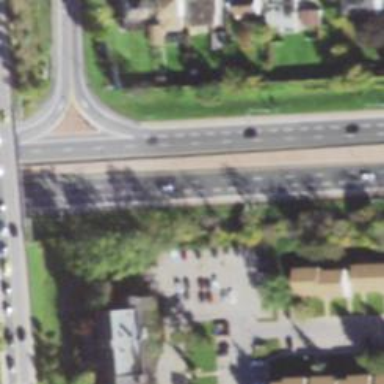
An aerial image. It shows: Motorway junction.